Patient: sex F, age 89
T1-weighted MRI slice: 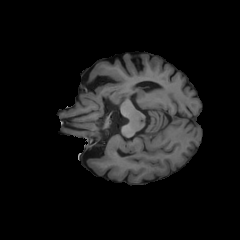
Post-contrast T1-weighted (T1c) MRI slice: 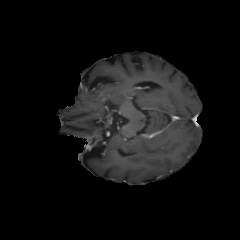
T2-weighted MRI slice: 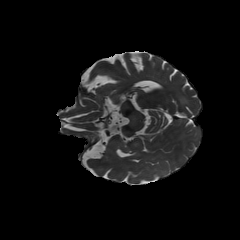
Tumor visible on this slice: no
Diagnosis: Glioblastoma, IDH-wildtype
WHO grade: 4